Field crop: maize
Growth stage: 2
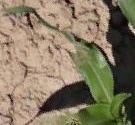
Species: maize